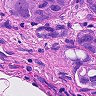
Metastatic tissue present: yes